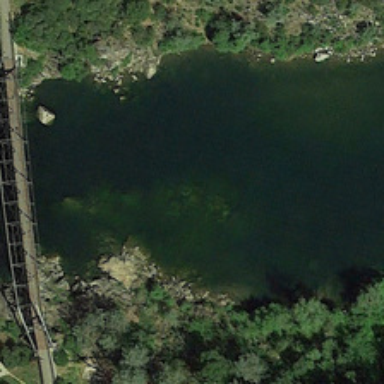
A bridge connects the two sides of the river .